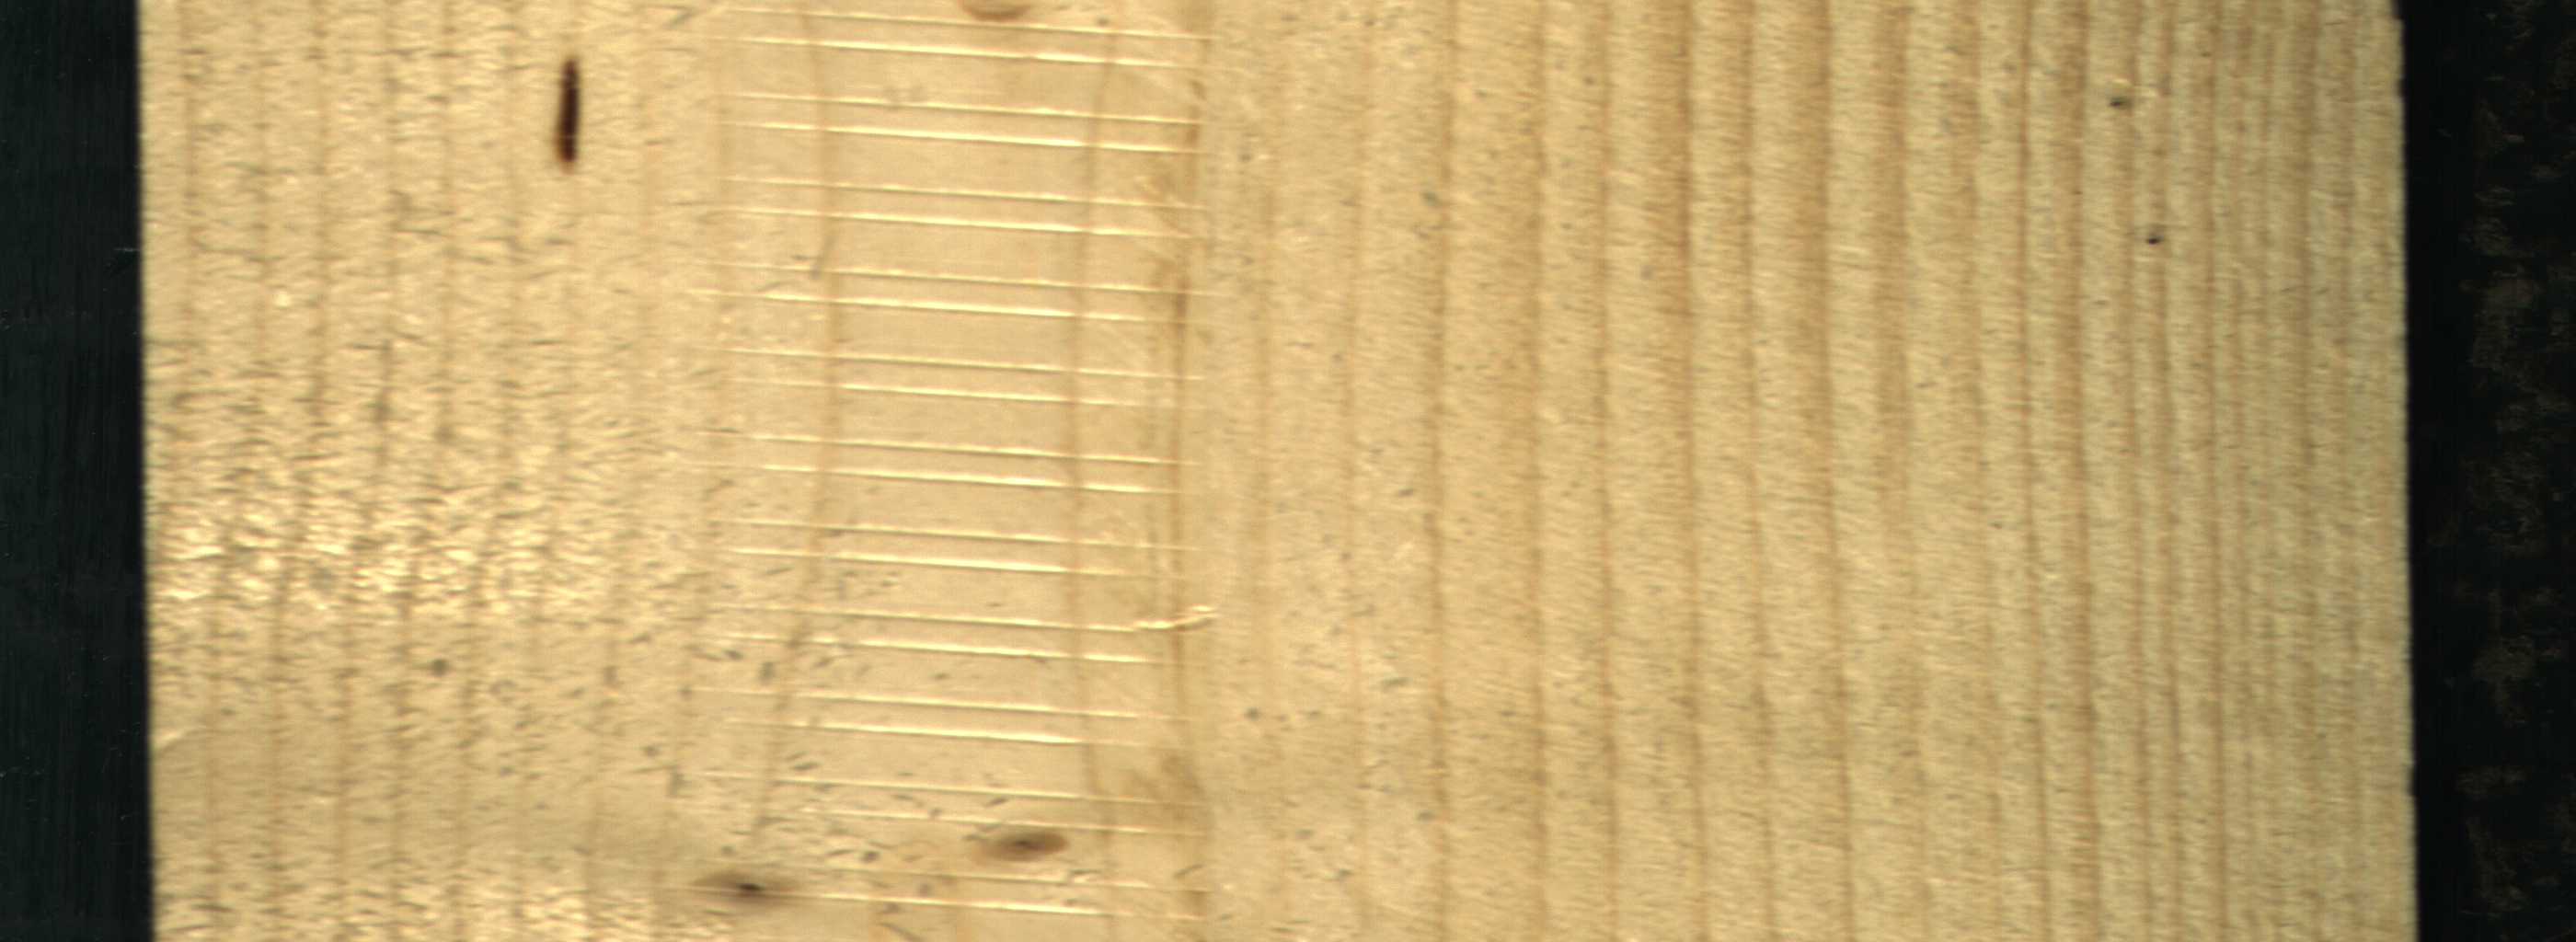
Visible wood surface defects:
resin
Live_Knot
Live_Knot